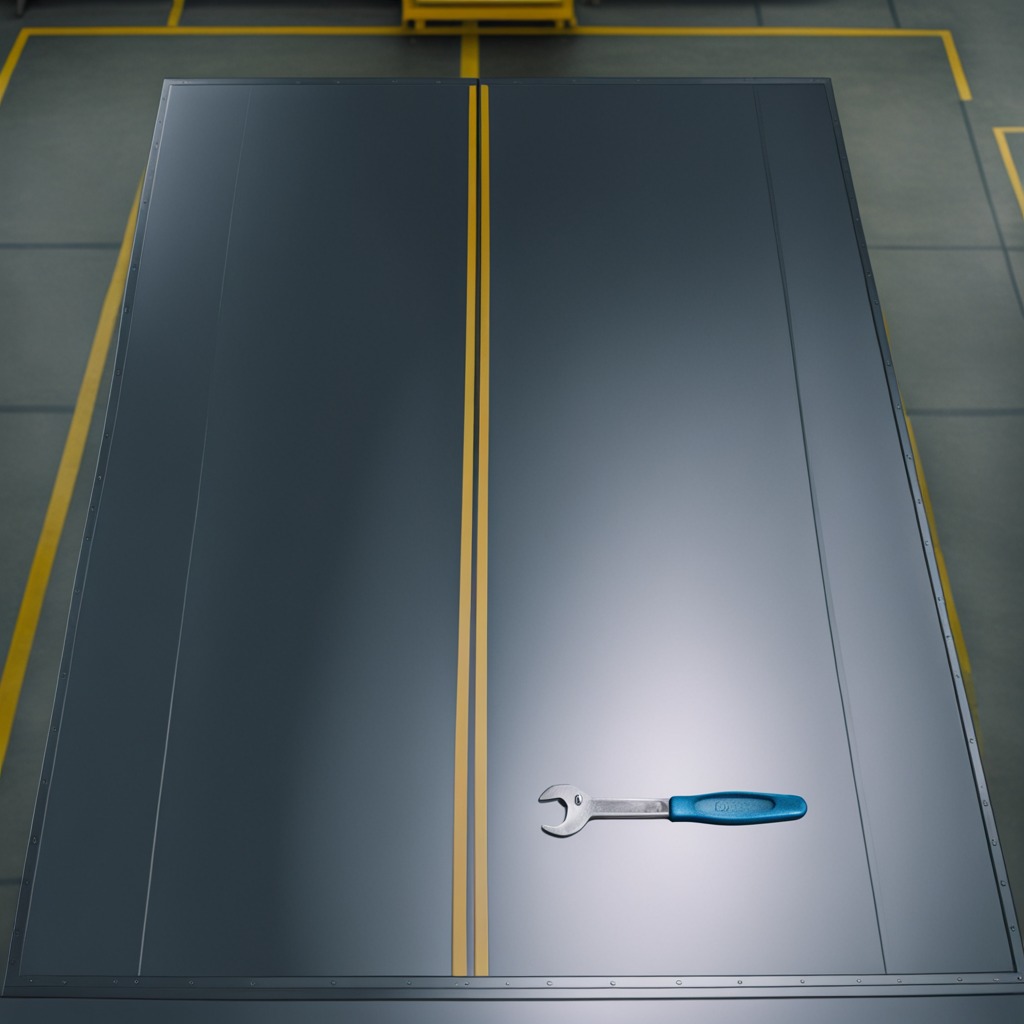
An wrench is lying on a toolbox surface in an airplane hangar workshop.